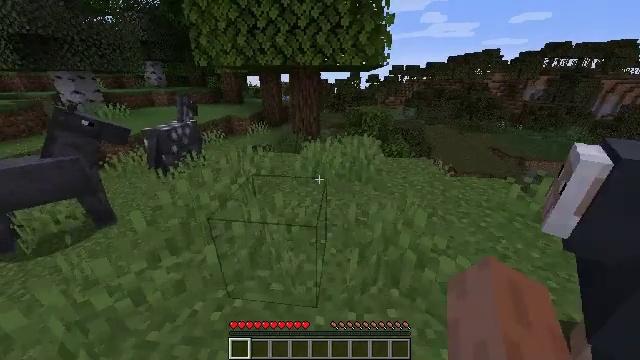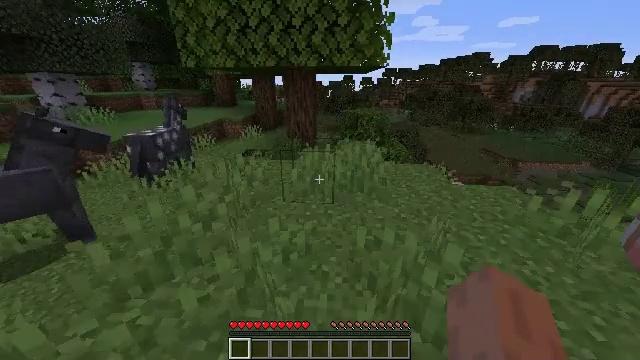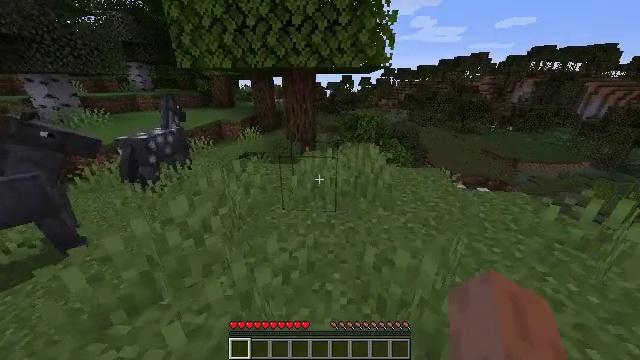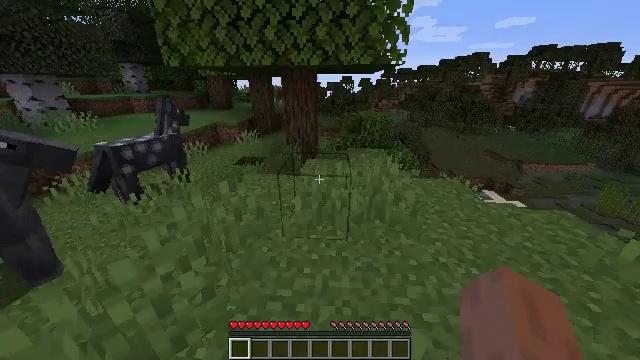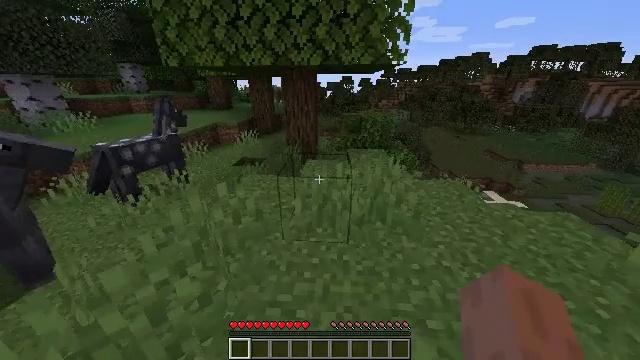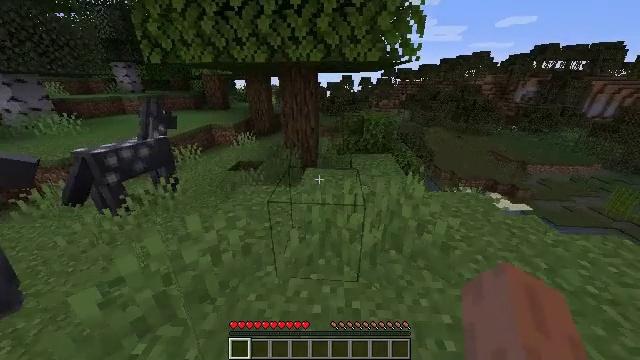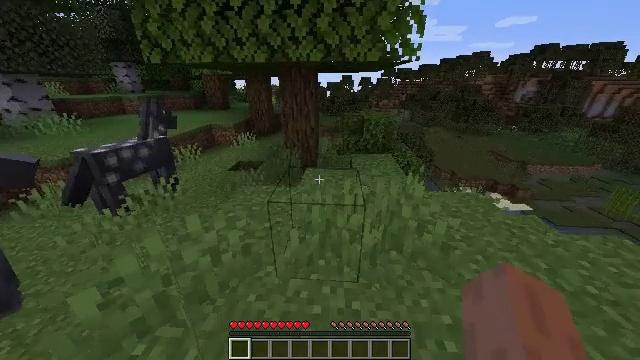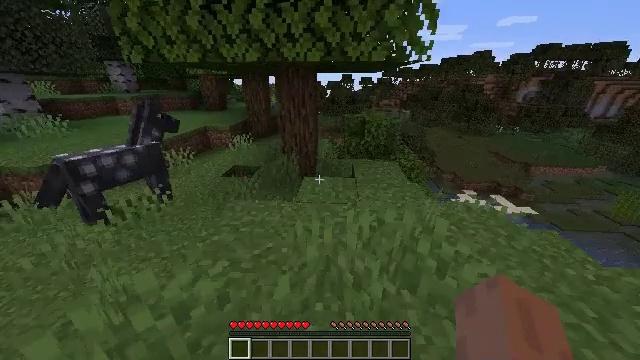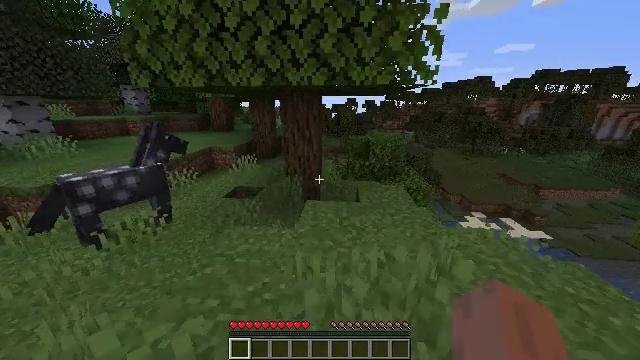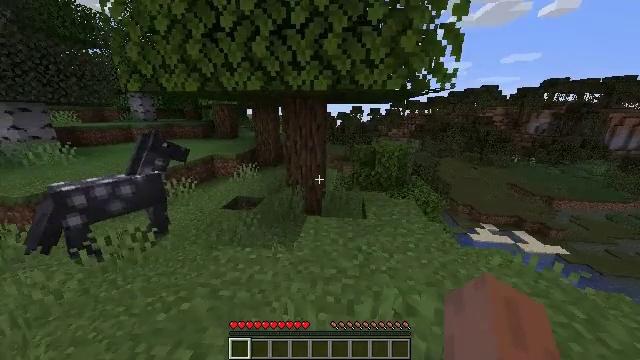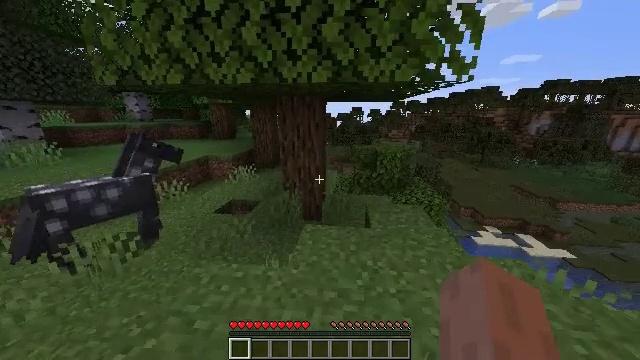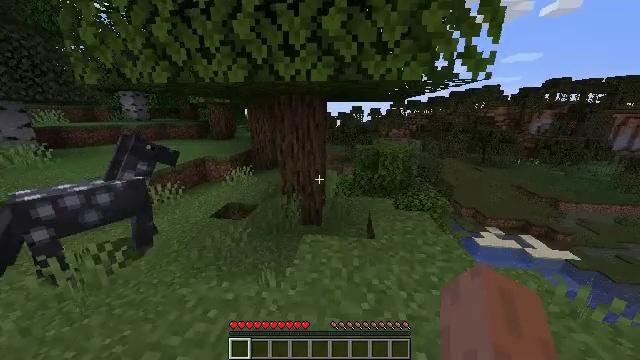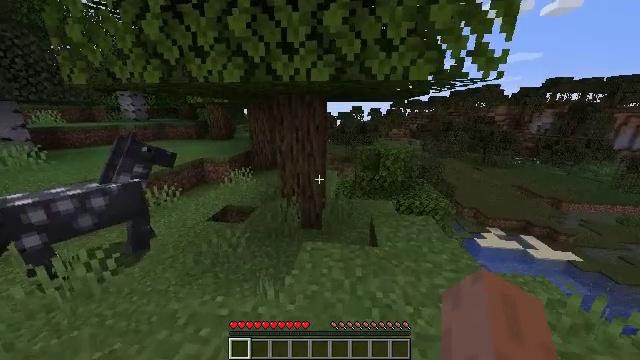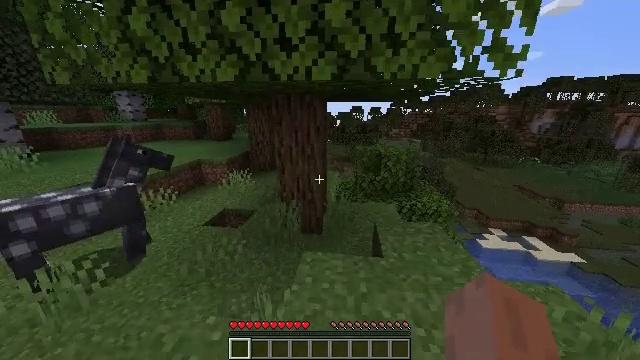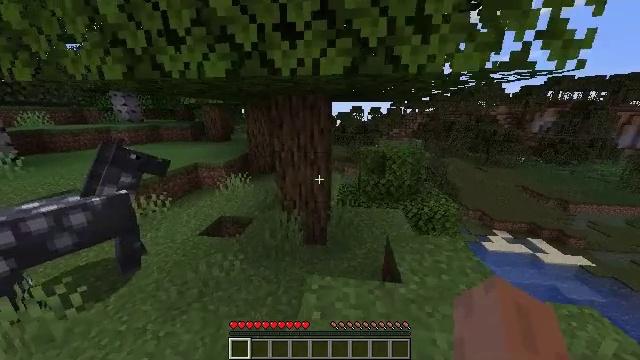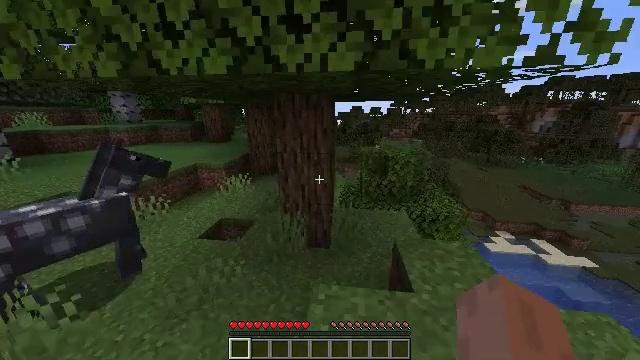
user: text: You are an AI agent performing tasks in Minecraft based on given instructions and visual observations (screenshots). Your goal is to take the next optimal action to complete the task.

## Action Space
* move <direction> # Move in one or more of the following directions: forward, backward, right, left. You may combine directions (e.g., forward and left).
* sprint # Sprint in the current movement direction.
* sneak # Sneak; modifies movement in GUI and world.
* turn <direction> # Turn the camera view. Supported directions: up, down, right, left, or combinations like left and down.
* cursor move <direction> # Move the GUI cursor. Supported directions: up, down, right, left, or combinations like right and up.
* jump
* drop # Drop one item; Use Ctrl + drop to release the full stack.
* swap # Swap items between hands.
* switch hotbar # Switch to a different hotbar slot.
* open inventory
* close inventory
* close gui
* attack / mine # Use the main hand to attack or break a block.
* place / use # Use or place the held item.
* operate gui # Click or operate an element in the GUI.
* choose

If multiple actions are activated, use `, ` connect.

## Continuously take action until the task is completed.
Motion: motion action
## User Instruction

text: Mine the grass in the plains.
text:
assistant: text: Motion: move forward, turn right, attack / mine
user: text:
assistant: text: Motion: move forward, attack / mine
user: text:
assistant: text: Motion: move forward, attack / mine
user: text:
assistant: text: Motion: move forward, attack / mine
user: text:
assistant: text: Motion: move forward, attack / mine
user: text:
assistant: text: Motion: move forward, attack / mine
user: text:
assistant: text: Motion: move forward, attack / mine
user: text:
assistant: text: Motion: move forward, turn left and up, attack / mine
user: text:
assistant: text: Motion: move forward, turn left and up, attack / mine
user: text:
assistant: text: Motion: move forward, attack / mine
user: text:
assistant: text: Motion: move forward, attack / mine
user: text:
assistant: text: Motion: move forward, attack / mine
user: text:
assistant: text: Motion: move forward, attack / mine
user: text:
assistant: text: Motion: move forward and move left, attack / mine
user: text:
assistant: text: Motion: move forward and move left, attack / mine
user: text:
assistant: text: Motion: move forward and move left, attack / mine
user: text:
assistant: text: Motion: move forward and move left, attack / mine
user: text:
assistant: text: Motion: move forward and move left, attack / mine
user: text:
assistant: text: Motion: move forward, turn right, attack / mine
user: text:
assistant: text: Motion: move forward, attack / mine
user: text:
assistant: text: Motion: move forward, attack / mine
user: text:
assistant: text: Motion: move forward, turn right, attack / mine
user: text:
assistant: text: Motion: move forward, turn right and up, attack / mine
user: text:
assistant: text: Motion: move forward, turn right and up, attack / mine
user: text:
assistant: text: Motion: turn right, attack / mine
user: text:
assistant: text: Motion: turn right, attack / mine
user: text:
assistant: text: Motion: turn right, attack / mine
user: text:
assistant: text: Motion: attack / mine
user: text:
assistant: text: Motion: attack / mine
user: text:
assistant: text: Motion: attack / mine